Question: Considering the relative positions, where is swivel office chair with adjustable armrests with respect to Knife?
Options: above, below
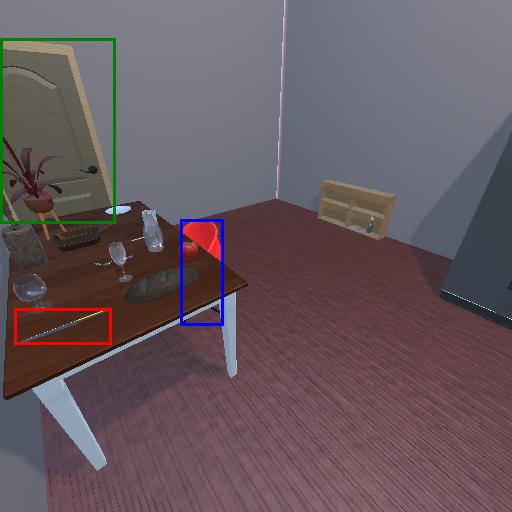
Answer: above